Question: Considering the following:
'''
[Export]
public class BudgetView : ViewBase, IView
{
// Members Galore
}
'''
It is clear that you would say 'BudgetView' 'ViewBase', and it 'IView', but what does it to to poor old 'Export'?
Perhaps 'BudgetView' 'Export'?
Or 'BudgetView' 'Export'?
I need this for my documentation. I'm need to be very formal and very detailed.

My UML tool is very restrictive about what I can and cannot do. I cannot make custom stereotypes for instance.
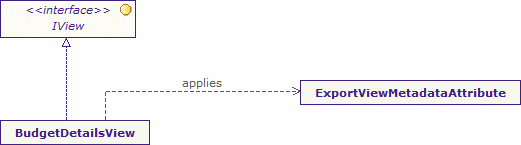
Answer: <URL> of "applies." Export is the BudgetView .
The C# Specification, Version 4 uses this terminology as well. For example, from :
> Attributes can be applied by giving their name, along with any arguments, inside square brackets just before the associated declaration. If an attribute's name ends in Attribute, that part of the name can be omitted when the attribute is referenced.